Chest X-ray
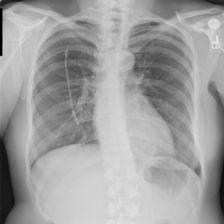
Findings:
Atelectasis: negative
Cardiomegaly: negative
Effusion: negative
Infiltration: negative
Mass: negative
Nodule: negative
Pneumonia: negative
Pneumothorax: negative
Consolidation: negative
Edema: negative
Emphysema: negative
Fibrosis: negative
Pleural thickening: negative
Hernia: negative